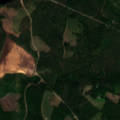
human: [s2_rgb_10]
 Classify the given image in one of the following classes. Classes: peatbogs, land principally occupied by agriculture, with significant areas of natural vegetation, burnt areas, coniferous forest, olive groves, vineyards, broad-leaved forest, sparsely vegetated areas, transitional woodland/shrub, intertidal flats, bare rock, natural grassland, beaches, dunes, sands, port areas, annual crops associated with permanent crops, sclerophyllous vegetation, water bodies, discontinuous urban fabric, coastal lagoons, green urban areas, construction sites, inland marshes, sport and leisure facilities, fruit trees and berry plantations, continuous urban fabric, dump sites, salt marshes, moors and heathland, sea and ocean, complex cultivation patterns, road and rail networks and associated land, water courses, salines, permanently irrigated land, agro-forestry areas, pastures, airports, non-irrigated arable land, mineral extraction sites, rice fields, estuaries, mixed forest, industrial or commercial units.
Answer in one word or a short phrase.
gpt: broad-leaved forest, coniferous forest, mixed forest, transitional woodland/shrub